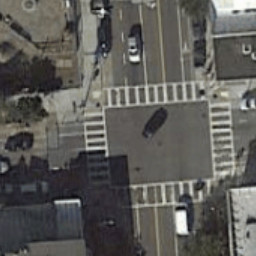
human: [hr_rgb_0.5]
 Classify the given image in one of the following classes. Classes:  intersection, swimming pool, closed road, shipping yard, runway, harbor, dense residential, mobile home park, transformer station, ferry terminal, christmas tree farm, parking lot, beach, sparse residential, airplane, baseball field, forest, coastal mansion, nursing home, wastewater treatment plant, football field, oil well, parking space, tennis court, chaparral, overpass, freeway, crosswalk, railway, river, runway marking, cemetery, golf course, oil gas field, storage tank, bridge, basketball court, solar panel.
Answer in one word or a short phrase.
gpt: crosswalk